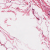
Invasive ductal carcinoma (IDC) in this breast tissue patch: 0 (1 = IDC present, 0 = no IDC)